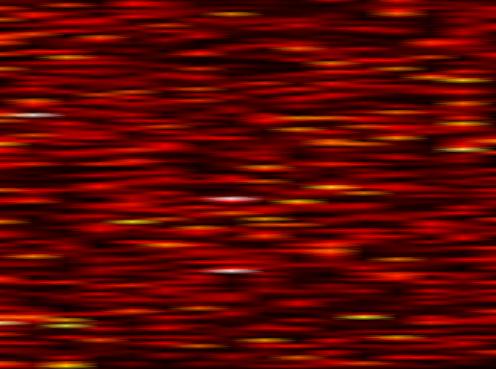
Label: WOLA